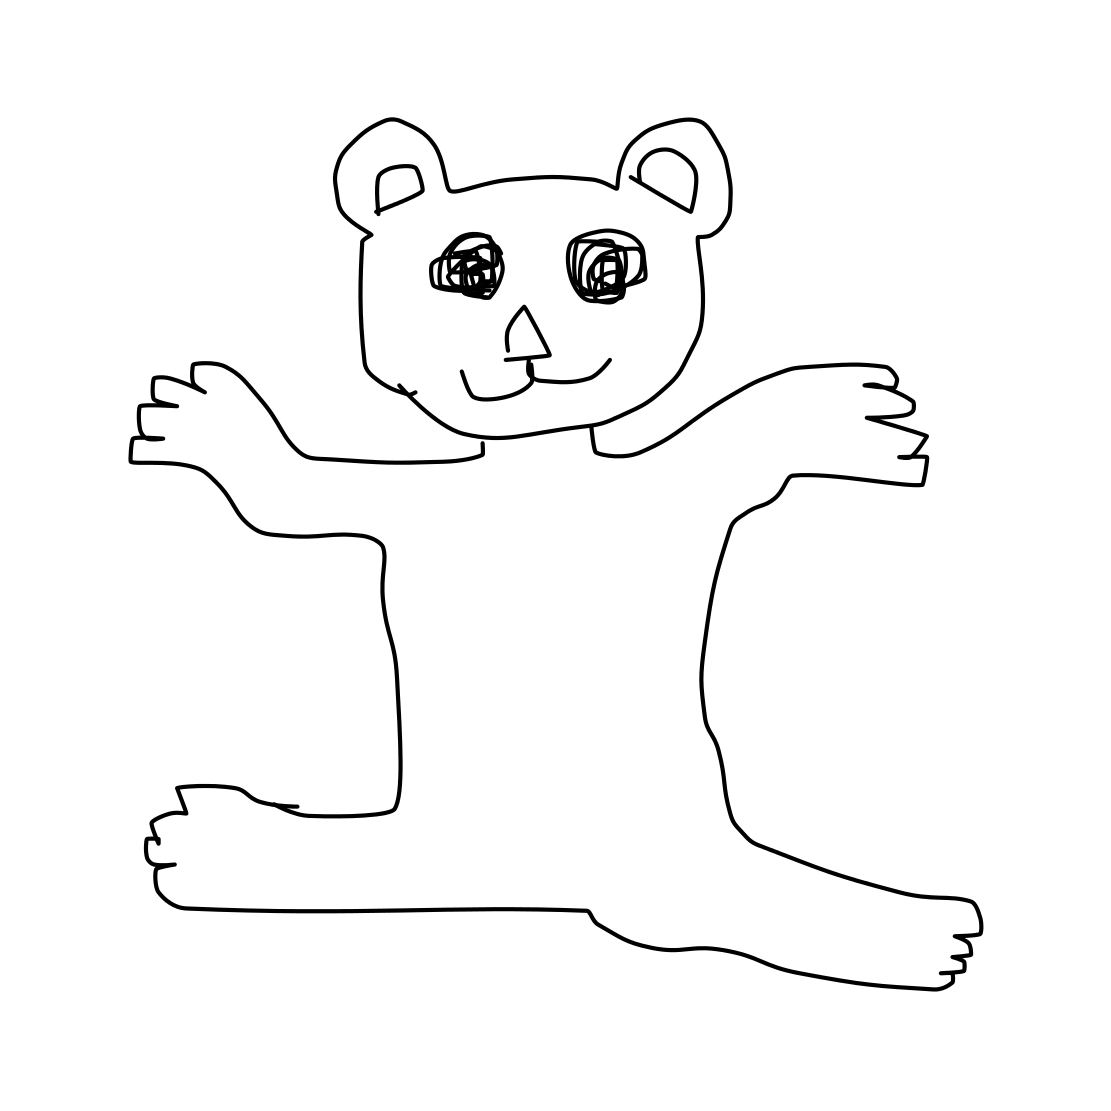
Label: teddy-bear